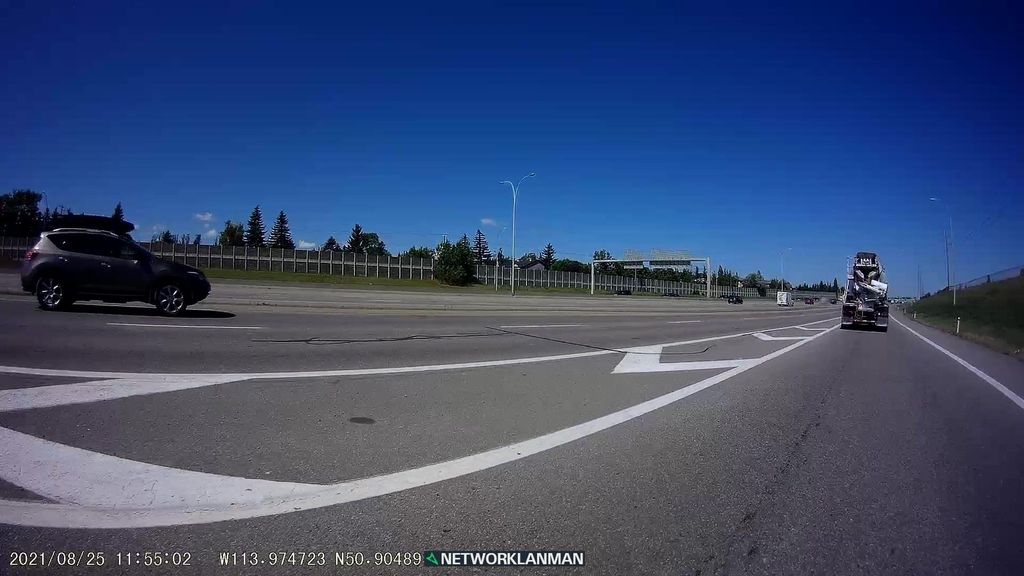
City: calgary